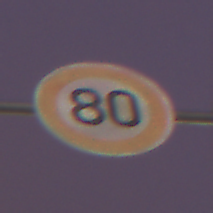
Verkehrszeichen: Geschwindigkeit80
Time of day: SunriseSunset
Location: Outdoor (Urban)
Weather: PartlyCloudy
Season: NotSpecified
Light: Artificial